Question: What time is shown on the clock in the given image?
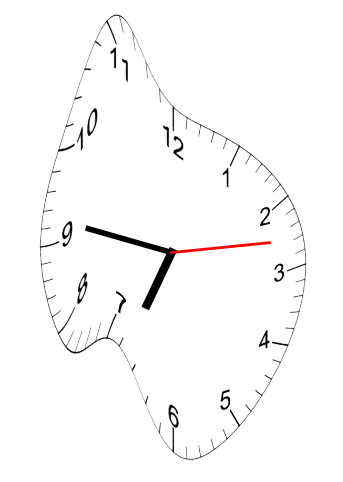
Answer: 06:46:13